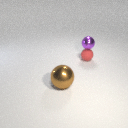
small red rubber sphere below small purple metal sphere